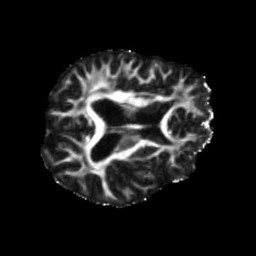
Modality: FA
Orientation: axial
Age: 72
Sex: male
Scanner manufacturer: siemens
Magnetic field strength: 3 T
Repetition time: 3.23 s
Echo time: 0.0892 s